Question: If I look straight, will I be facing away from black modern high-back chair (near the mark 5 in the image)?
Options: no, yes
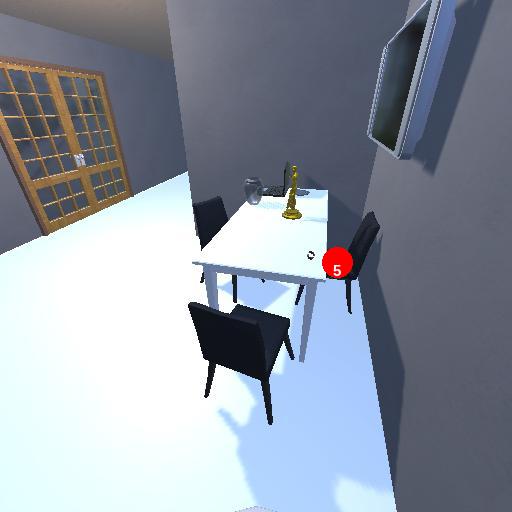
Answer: no